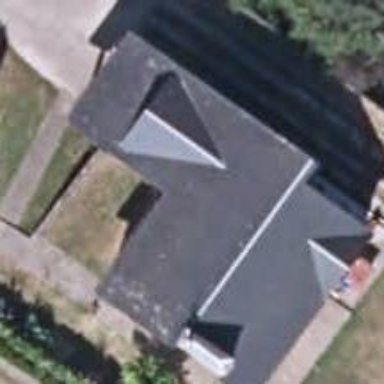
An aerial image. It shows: Simple and straightforward house.